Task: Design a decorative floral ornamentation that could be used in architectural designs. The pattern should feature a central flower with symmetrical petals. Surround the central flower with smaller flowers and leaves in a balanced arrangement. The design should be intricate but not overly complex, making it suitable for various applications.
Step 142:
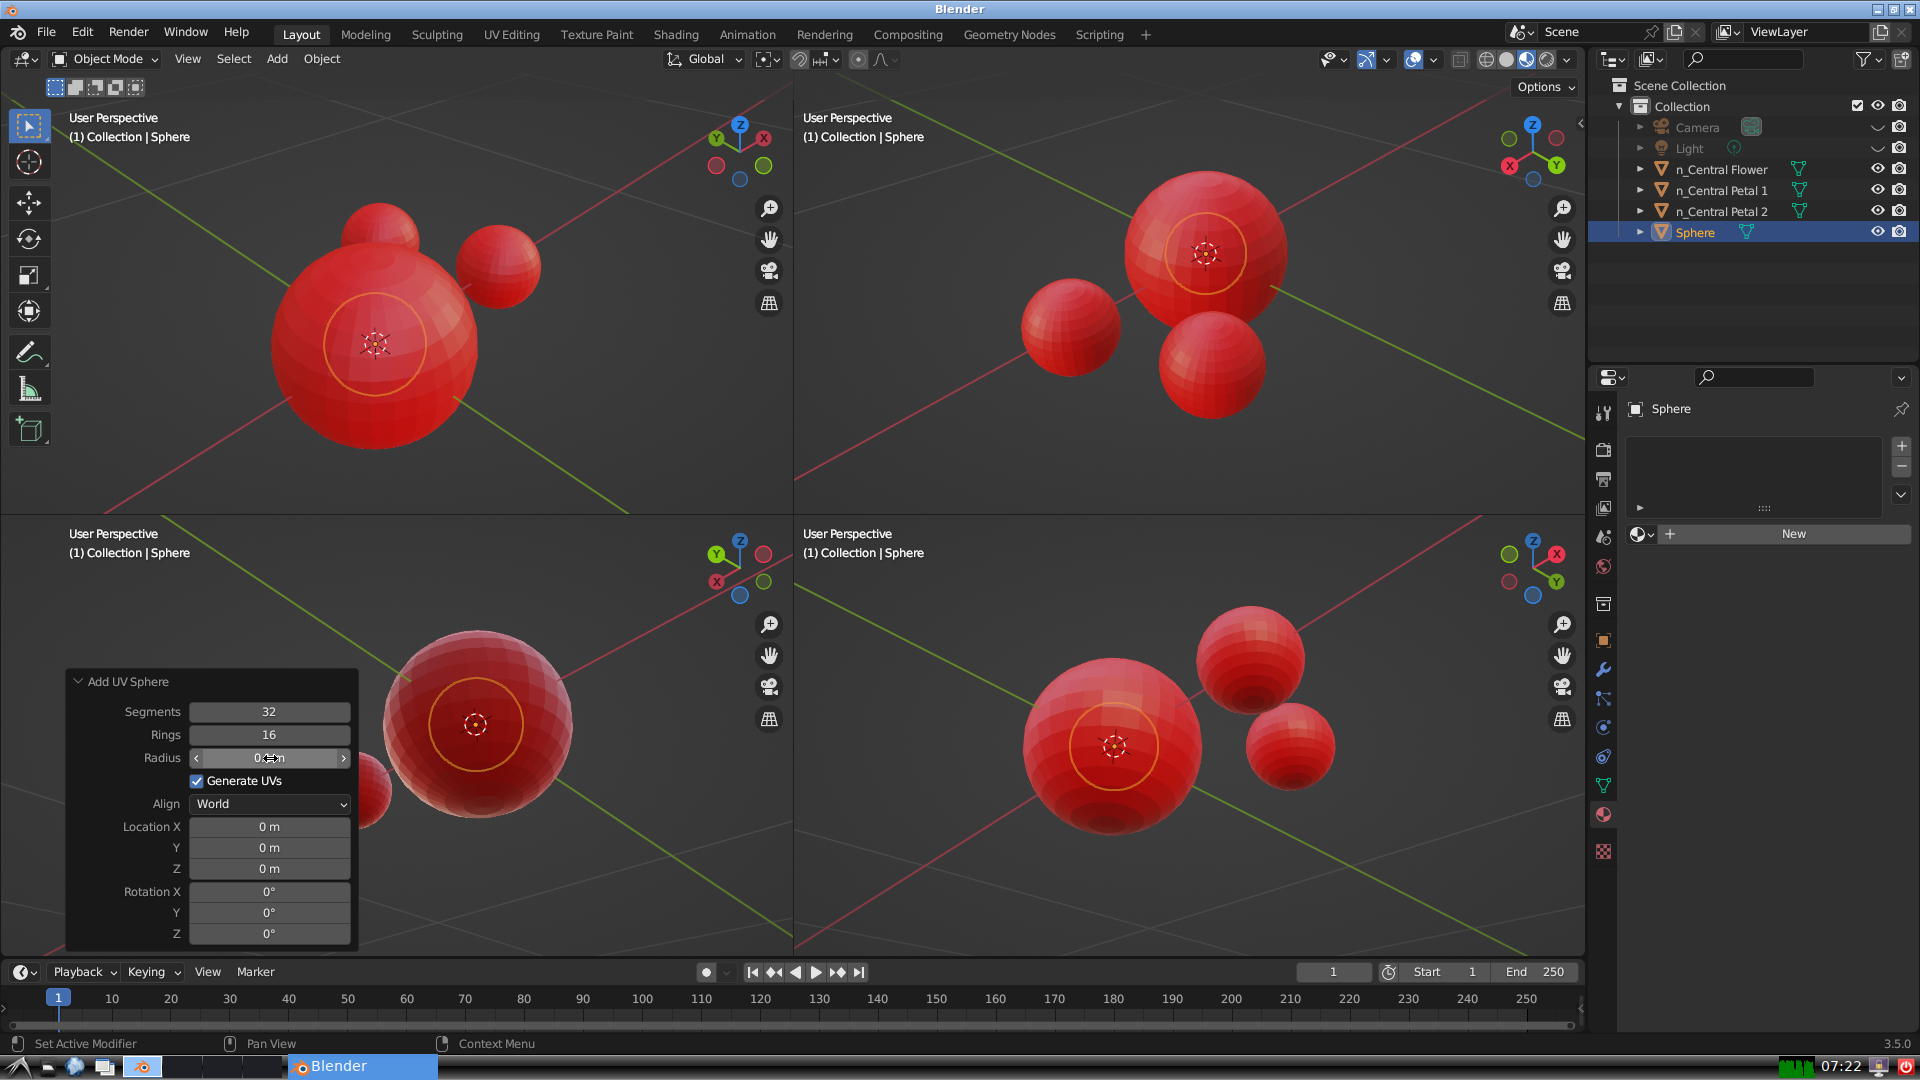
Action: {"mouse_move": [960, 540]}